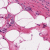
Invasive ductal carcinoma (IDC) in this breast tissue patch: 0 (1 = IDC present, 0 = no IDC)